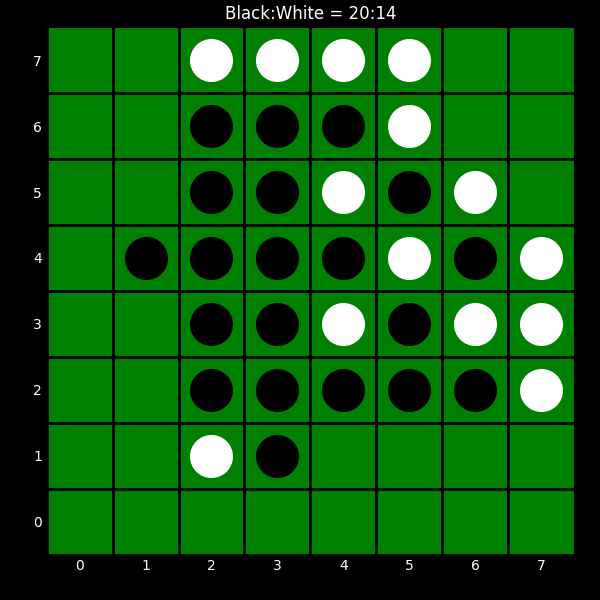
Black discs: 20
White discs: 14